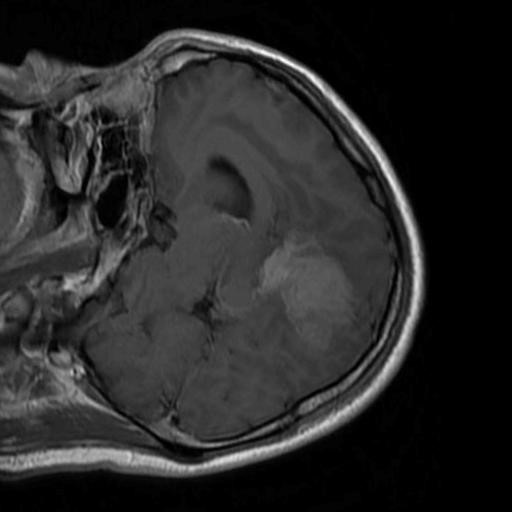
Label: brain_menin